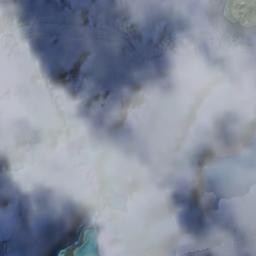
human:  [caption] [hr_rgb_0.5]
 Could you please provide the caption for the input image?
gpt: The stratus clouds are located above the surface of the sea .

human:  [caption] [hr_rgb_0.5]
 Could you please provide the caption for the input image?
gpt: There is a little thin cloud above the farmland .

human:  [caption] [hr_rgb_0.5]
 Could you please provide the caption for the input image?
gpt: Thick white clouds cover the green land and blue sea .

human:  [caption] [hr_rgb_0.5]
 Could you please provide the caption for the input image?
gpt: The white cloud is above blue sea .

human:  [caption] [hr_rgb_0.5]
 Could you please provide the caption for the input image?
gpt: There are gauzy gray clouds over a blue sea .